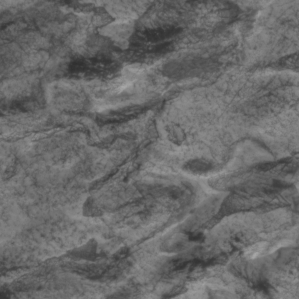
Label: non_frost